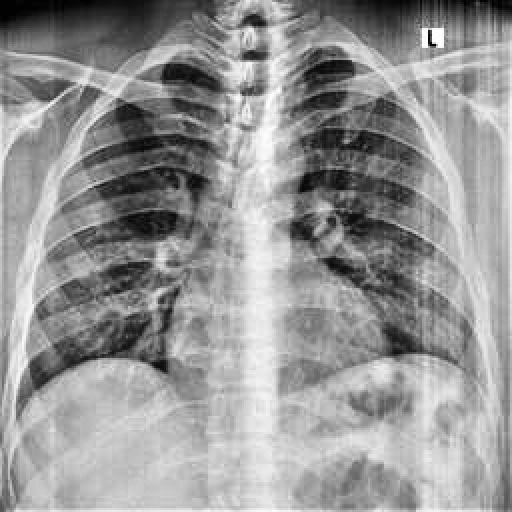
Finding: NORMAL